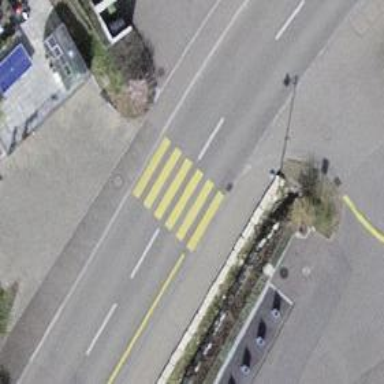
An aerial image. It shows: Unmarked crossing on the road.